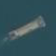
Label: Sand_carrier